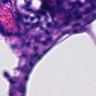
Metastatic tissue present: no